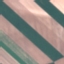
Land use / land cover: AnnualCrop